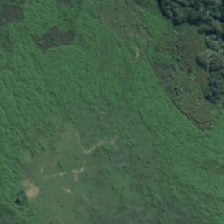
Land cover: herbaceous_freshwater_vege